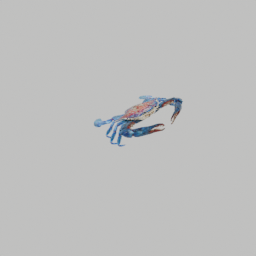
Label: animals